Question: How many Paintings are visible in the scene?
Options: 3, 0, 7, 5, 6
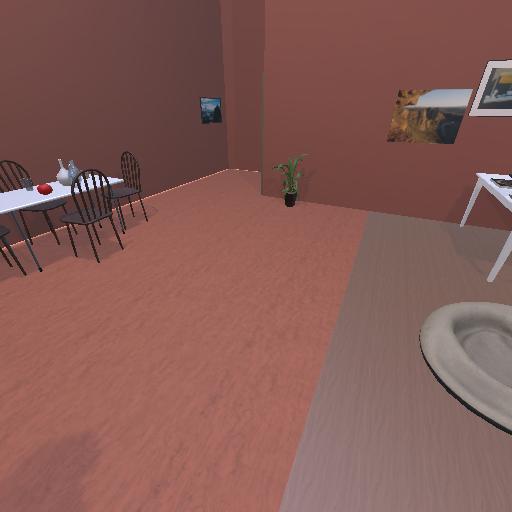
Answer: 3